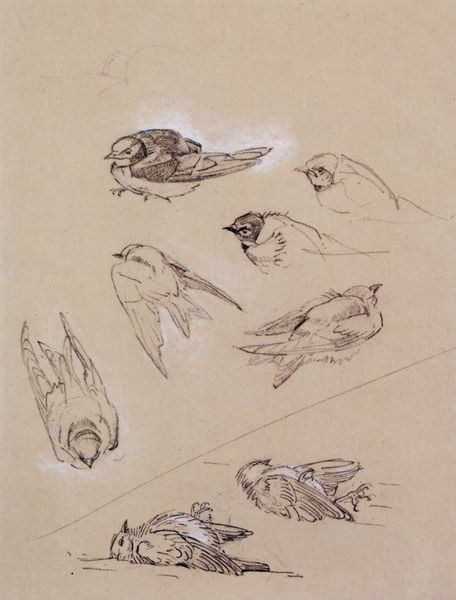
Titel: Spatzenstudien
Künstler: Franz Marc
Standort: Dresden
Institution: Staatliche Kunstsammlungen, Kupferstich-Kabinett
Schlagwörter: feder, flügel, vogel, weiß, sitzen, bewegung, braun, rücken, schwarz, skizze, zeichnung, weg, augen, federn, gefieder, taube, tod, tot, vögel, auge, blatt, fliegen, beine, schwanz, füße, papier, liegen, schnabel, studie, klein, linien, spielen, liegend, waschen, tusche, linie, flug, schwalben, strich, fliegend, bleistift, krallen, tinte, unvollendet, studien, leben, amsel, fink, meise, spatz, sperling, sterben, spiele, dürer, skizzen, entwicklung, acht, vorzeichnung, vorstudie, prozess, toter vogel, marc, lebendig, naturstudie, schwalbe, sichten, situationen, spatzen, versuche, vogelflug, vogelstudie, vogelstudien, lebend, disegno, avogel, deisegno, vogelpest